Interaction volume radius: 10 \u00c5
Interaction volume height: 10 \u00c5
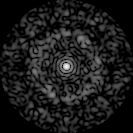
Disorder parameter: 0.7893